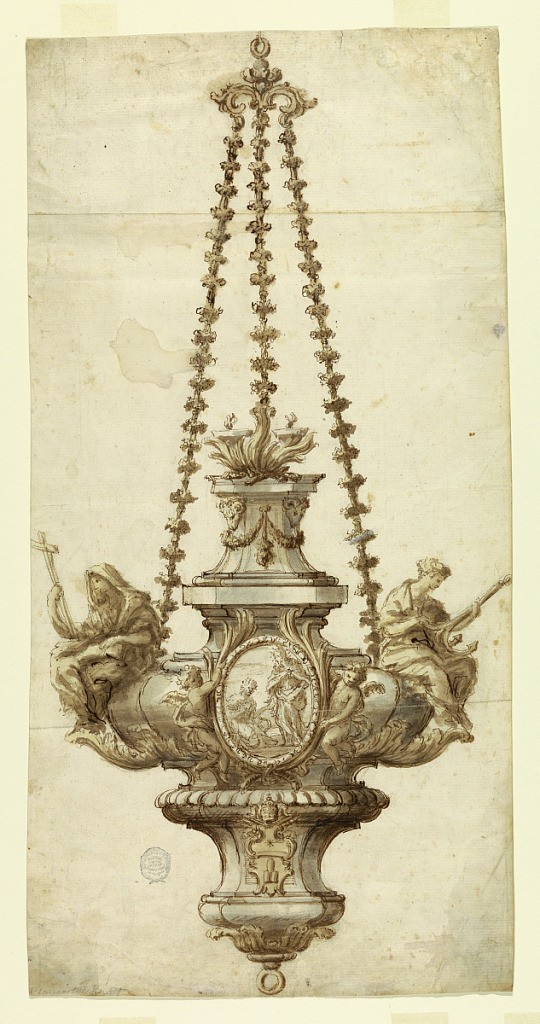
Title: Project for an Alter Lamp
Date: ca. 1800
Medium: Chalk, pen and ink, brush and wash on paper
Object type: Drawing
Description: Lamp supported by three chains suspended by ring. At center of lamp, a medallion with two figures. Flanking this, two angels and sculptural figures. The one at left, a cross; the one at right, an anchor. At bottom, the papal keys and tiara.